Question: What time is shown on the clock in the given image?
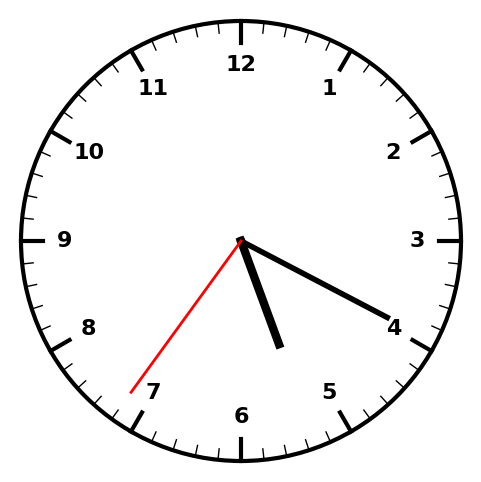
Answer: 05:19:36